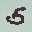
Label: 5